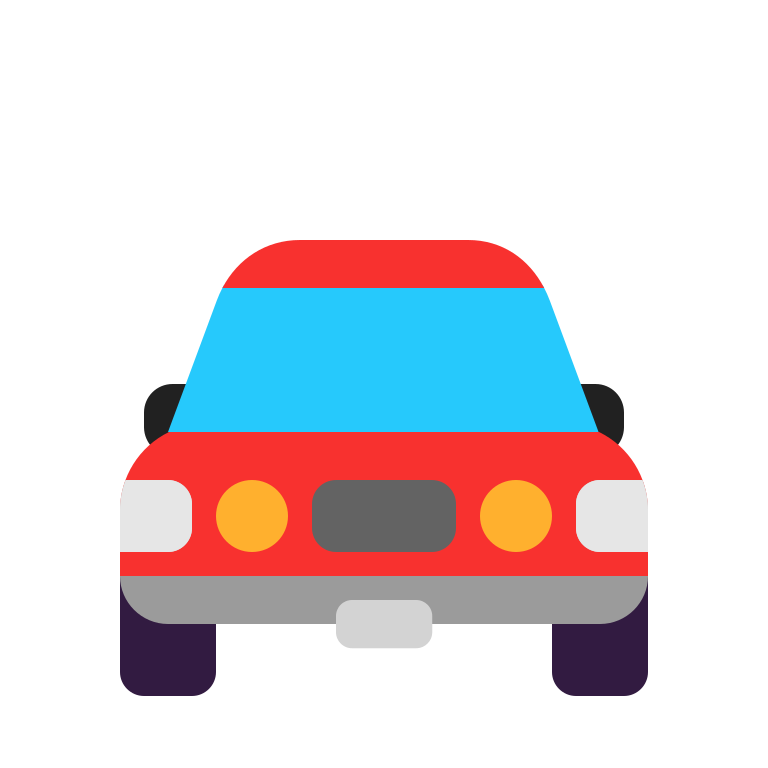
oncoming automobile flat